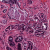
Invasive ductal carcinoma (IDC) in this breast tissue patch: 0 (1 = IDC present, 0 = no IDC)